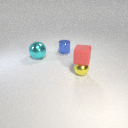
large cyan metal sphere to the left of small blue metal cylinder